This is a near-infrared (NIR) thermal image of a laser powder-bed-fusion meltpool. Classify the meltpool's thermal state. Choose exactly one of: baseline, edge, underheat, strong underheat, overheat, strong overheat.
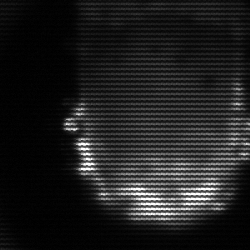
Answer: baseline